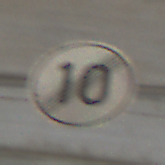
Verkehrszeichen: EndeGeschwindigkeit10
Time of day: MorningAfternoon
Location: Roofed (Suburban)
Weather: PartlyCloudy
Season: Winter
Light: Natural